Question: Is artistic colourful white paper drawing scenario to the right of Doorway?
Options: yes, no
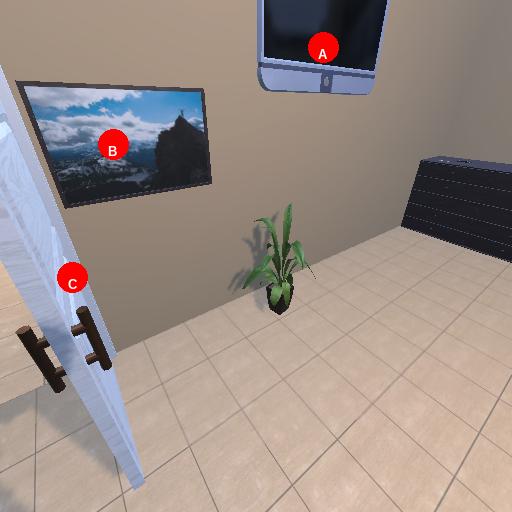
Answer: yes